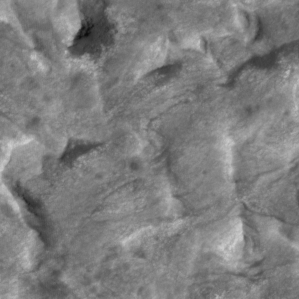
Label: non_frost